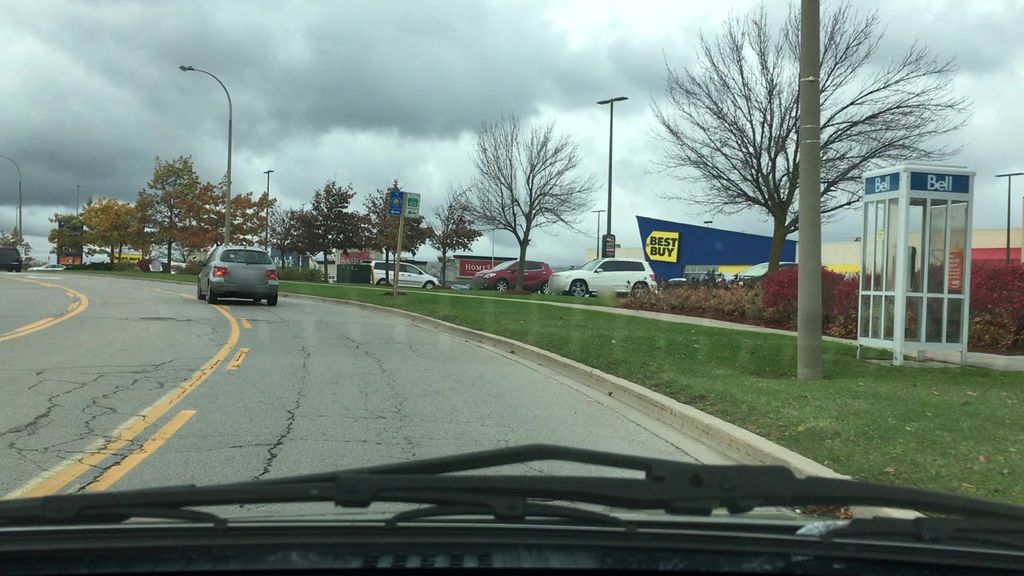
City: hamilton